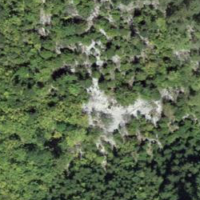
EUNIS habitat code: 45
Species observed at this site:
Aquila chrysaetos
Turdus viscivorus